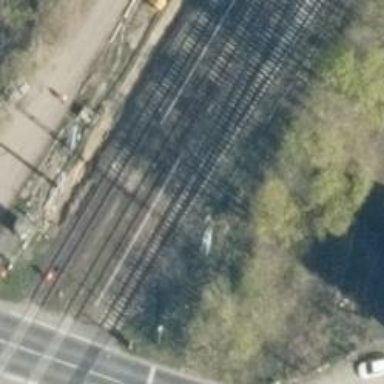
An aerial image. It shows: Railway switch.